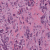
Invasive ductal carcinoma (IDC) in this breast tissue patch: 1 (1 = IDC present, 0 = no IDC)